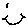
Label: smiley face